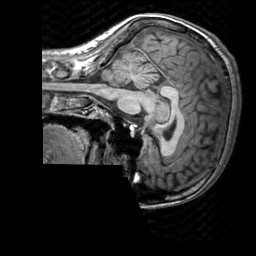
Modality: T1w
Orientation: sagittal
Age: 28
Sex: female
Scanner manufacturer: siemens
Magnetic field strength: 3 T
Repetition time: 2.3 s
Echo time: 0.00303 s